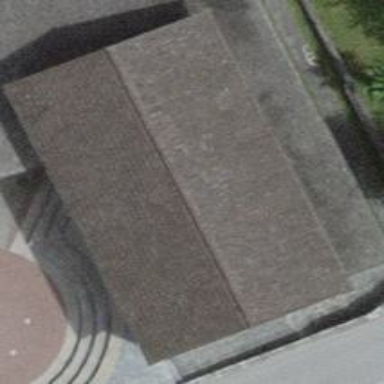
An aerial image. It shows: Library.